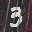
Label: 3